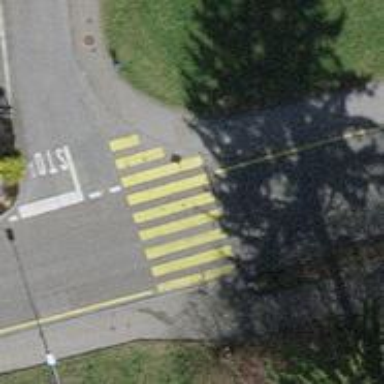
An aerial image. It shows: Marked crossing on the road.